Interaction volume radius: 10 \u00c5
Interaction volume height: 15 \u00c5
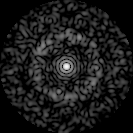
Disorder parameter: 0.8381